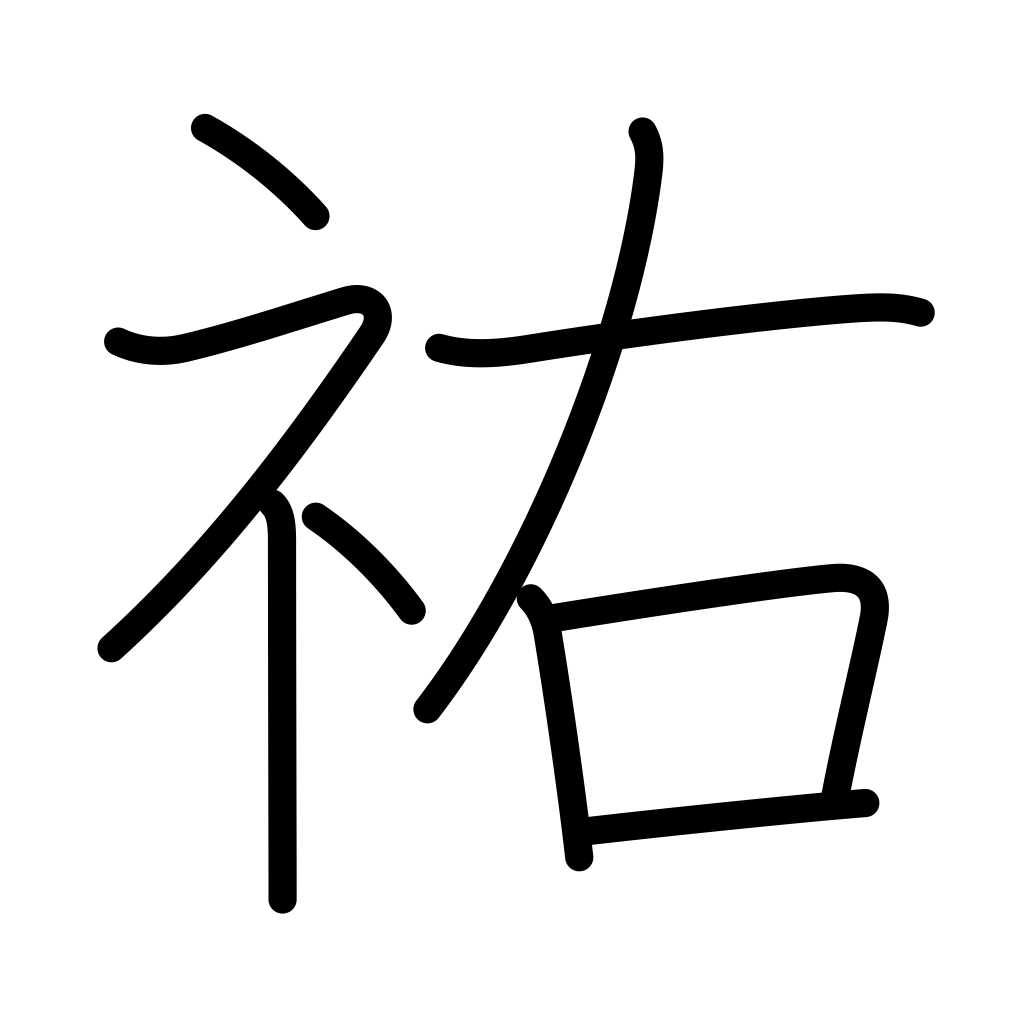
Meaning: help